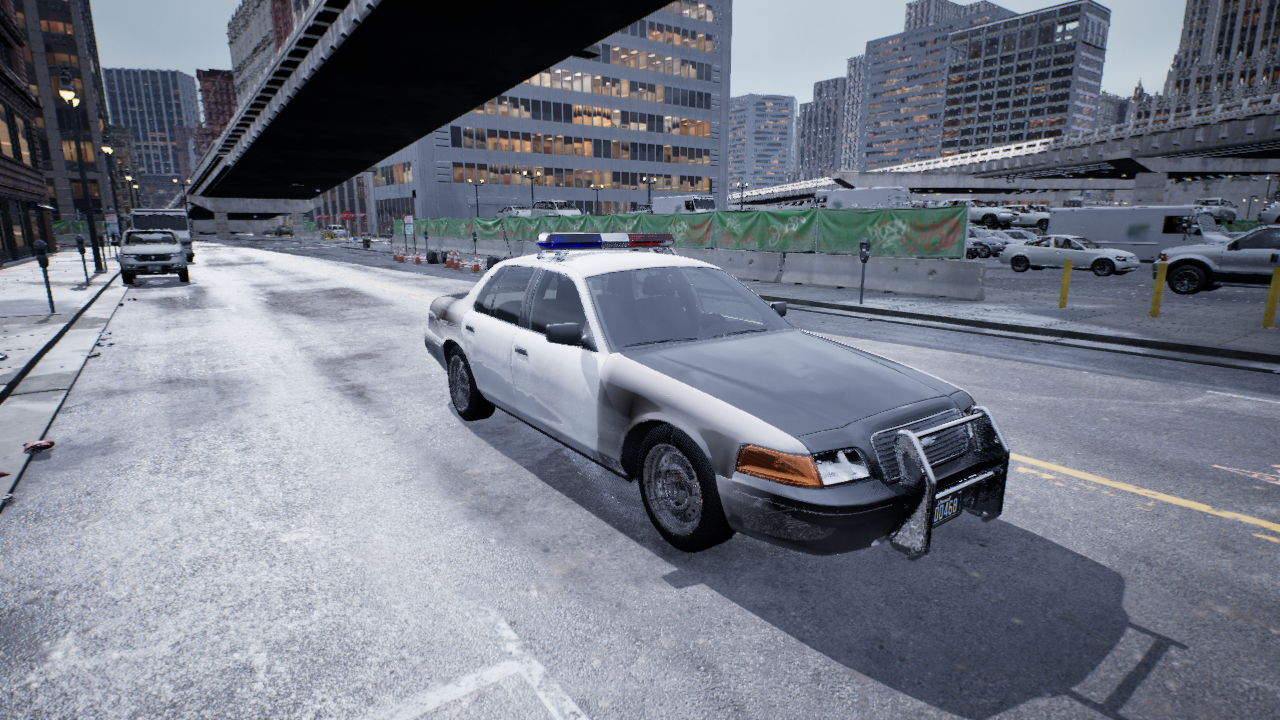
Venue: downtown
Lighting: overcast
Vehicle rig: sedan